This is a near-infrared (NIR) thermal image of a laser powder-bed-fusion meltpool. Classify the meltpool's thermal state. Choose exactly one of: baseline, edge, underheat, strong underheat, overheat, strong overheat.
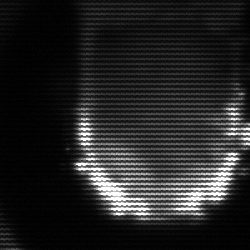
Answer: baseline